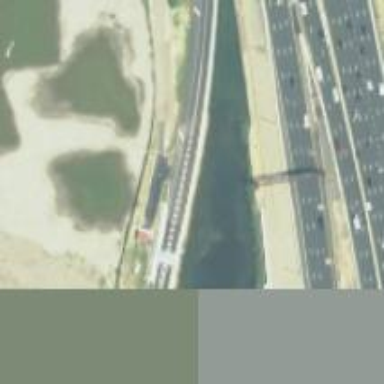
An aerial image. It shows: Bridge on motorway offramp.